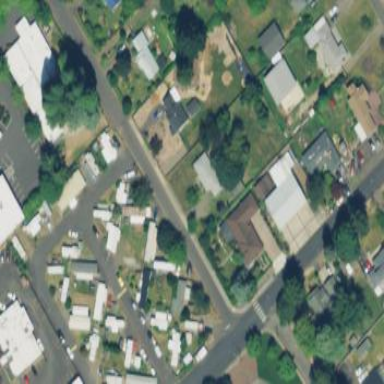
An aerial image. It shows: Residential area known as trailer park.